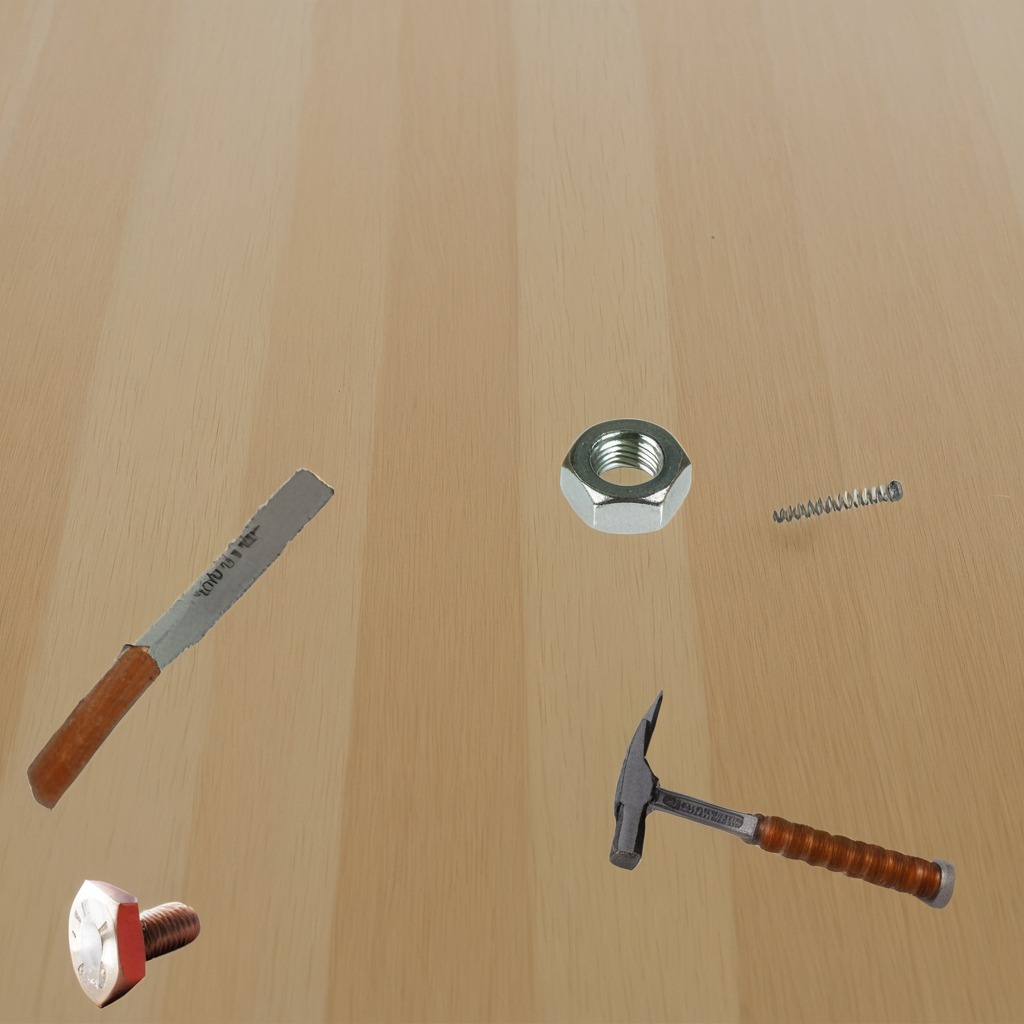
A metal machine screw, a hammer, a coiled metal spring, a handheld metal saw, and a metal nut are lying on the plywood surface.